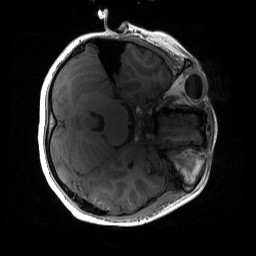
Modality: T1w
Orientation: axial
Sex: male
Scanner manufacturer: siemens
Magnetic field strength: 3 T
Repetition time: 1.9 s
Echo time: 0.00243 s